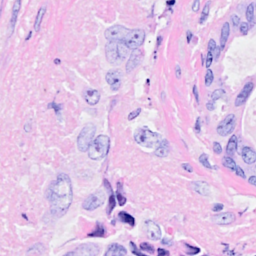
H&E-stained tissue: Breast